Field crop: maize
Growth stage: 1
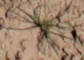
Species: lolium